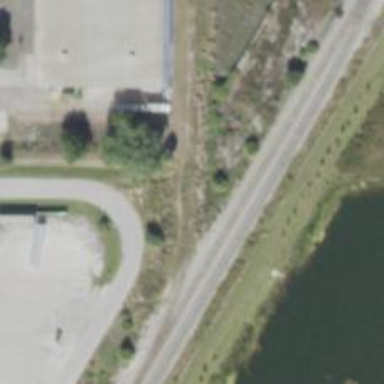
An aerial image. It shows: Disused railway spur line.